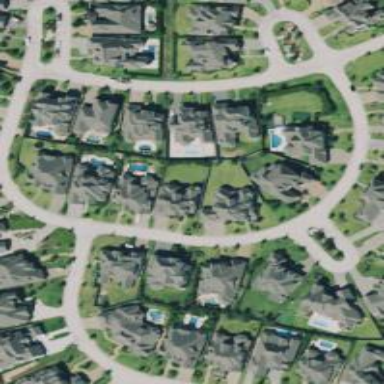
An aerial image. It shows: Residential area within neighborhood.